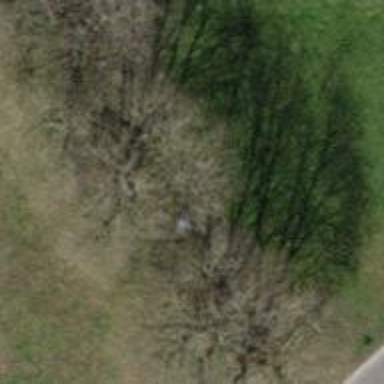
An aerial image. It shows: Brown bench in the vicinity.